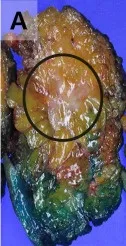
Gross specimen and histopathological findings of the primary breast cancer and scalp lesion. (A) A gross specimen of the primary breast cancer diagnosed invasive lobular carcinoma with the area involved by the primary tumor annotated as a circle.
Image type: medical_photograph (other_medical_photograph)